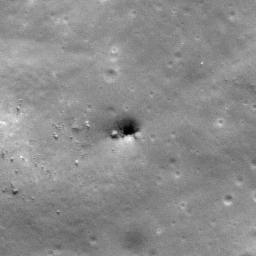
Pit: Copernicus 5
Host crater: Copernicus
Host type: impact_melt
Lunar coordinates: latitude 9.016, longitude 339.745